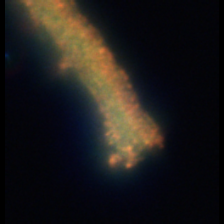
Taxon: Guinardia
Group: Diatoms